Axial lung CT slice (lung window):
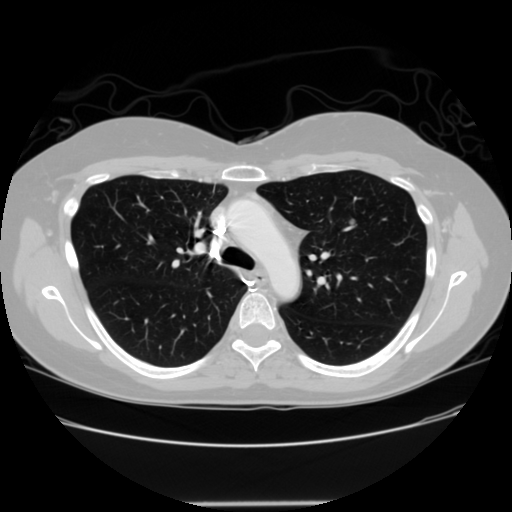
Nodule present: yes
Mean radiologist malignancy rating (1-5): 2.5